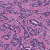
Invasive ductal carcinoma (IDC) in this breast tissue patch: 1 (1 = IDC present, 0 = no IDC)